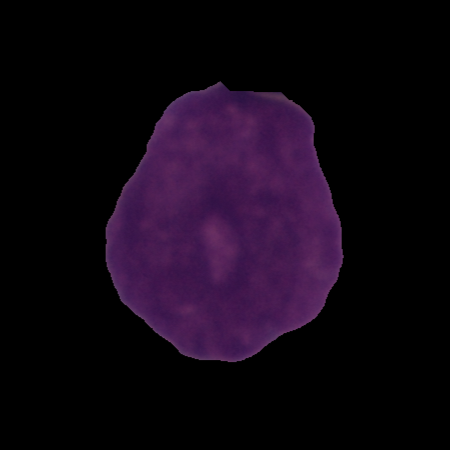
Label: cancer